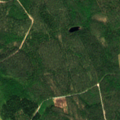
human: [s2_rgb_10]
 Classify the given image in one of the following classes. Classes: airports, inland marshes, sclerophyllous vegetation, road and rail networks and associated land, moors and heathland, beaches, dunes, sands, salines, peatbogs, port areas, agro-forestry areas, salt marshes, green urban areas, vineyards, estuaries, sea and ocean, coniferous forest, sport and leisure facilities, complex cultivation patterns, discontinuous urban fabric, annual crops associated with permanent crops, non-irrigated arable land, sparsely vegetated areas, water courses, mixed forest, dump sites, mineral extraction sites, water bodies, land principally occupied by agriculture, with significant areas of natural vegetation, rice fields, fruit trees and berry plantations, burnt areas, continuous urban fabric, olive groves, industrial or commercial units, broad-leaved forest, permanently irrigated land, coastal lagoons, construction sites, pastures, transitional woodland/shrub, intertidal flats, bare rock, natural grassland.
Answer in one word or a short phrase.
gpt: coniferous forest, mixed forest